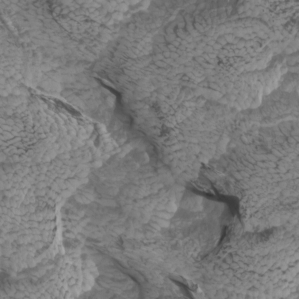
Label: non_frost